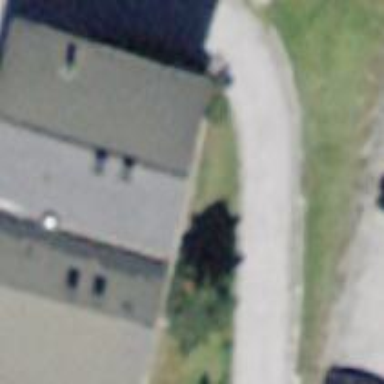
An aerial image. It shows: Building with tile roof.